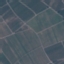
Land use / land cover: PermanentCrop